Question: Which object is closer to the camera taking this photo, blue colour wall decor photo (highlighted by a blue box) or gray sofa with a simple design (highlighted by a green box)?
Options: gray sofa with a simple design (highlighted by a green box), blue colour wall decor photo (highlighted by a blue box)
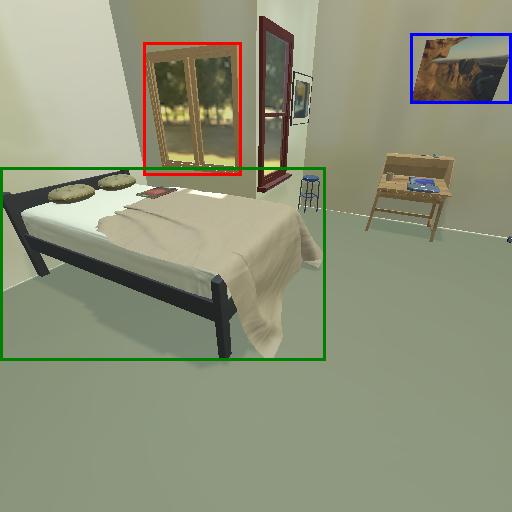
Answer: gray sofa with a simple design (highlighted by a green box)